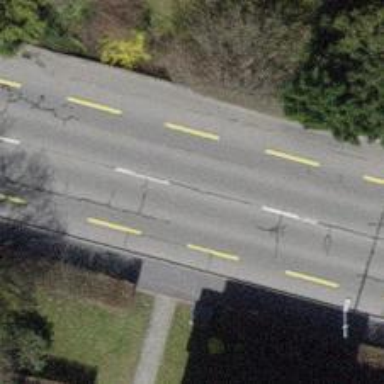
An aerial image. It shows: Primary highway with designated cycle lane.